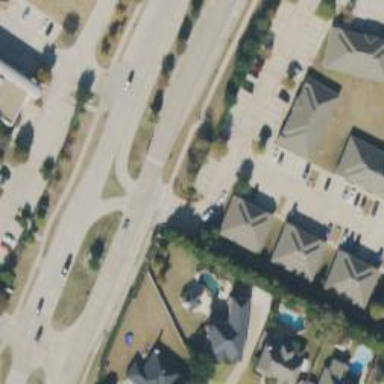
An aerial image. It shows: Secondary road with separate sidewalk.